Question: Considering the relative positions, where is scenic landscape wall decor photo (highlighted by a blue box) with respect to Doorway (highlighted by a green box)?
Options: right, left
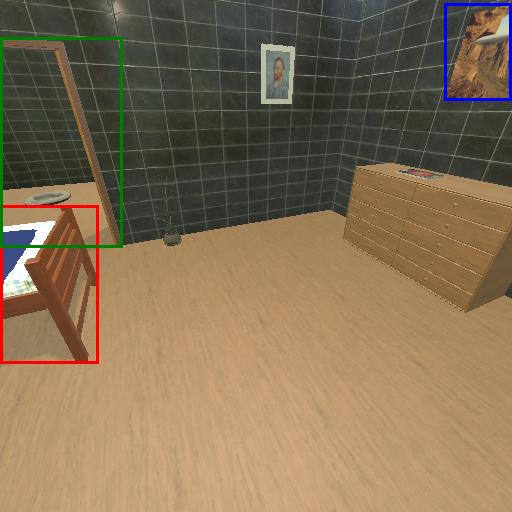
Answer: right